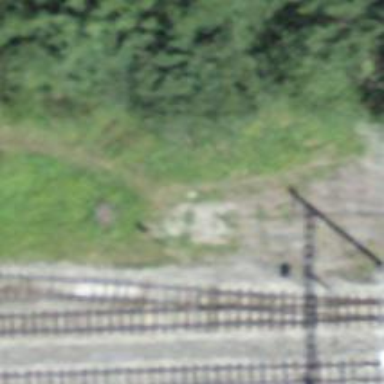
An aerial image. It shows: Path on the ground.